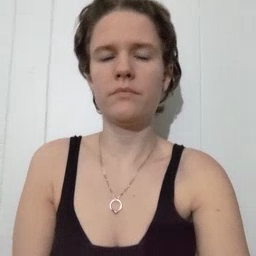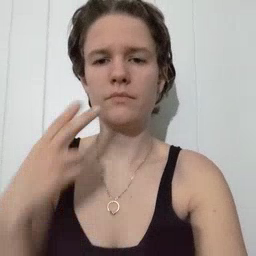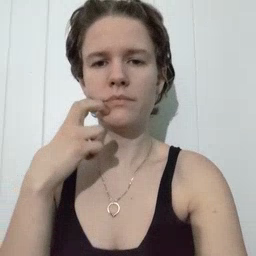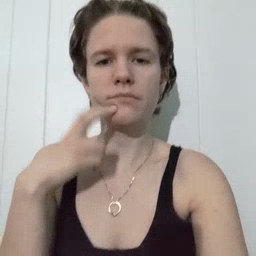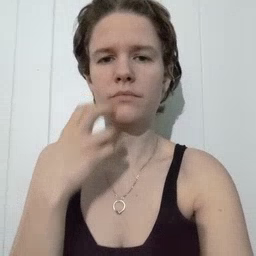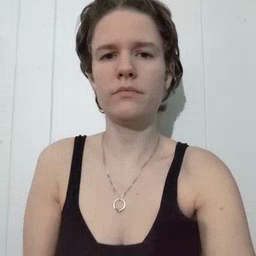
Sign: gum